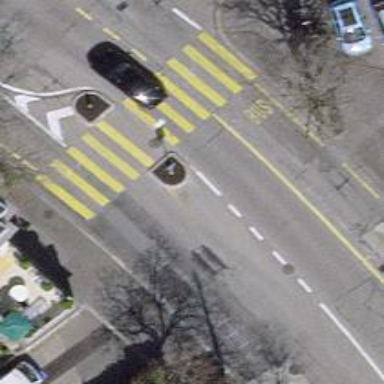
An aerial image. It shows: Marked road crossing with pedestrian island.